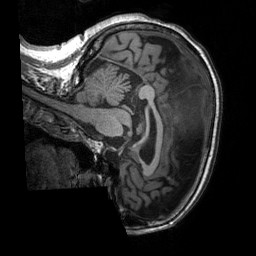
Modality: T1w
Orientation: sagittal
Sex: female
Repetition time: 1.95 s
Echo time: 0.026 s